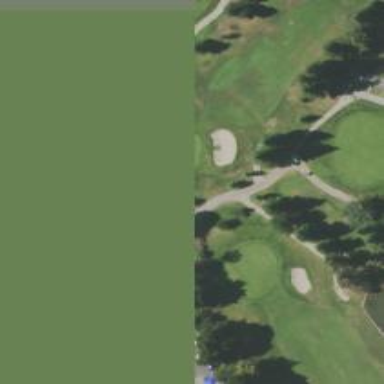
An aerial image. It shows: Golf hole.